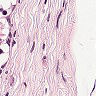
Metastatic tissue present: no